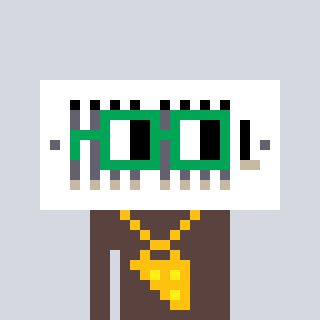
a pixel art character with square green glasses, a vent-shaped head and a darkbrown-colored body on a cool background